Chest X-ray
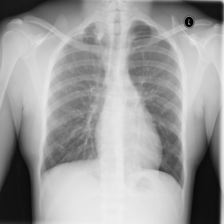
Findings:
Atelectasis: negative
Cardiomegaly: negative
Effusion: negative
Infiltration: negative
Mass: negative
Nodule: positive
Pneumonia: negative
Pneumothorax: negative
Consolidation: negative
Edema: negative
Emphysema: negative
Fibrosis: negative
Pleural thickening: negative
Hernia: negative